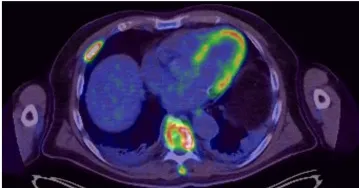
FDG-Positron emission imaging at first relapse of ALCL showing hypermetabolic lesions around the spine.
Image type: radiology (pet)